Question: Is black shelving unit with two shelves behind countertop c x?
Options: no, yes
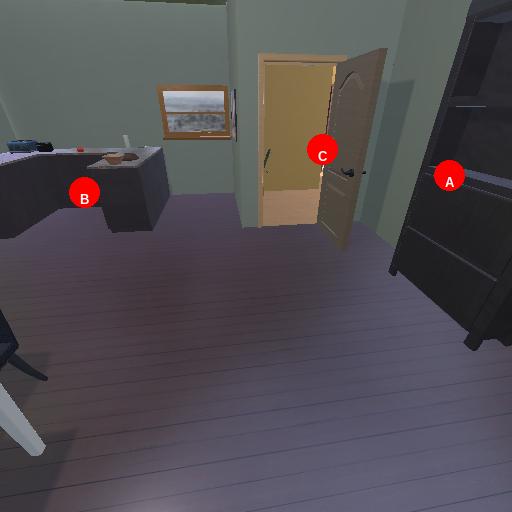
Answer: no